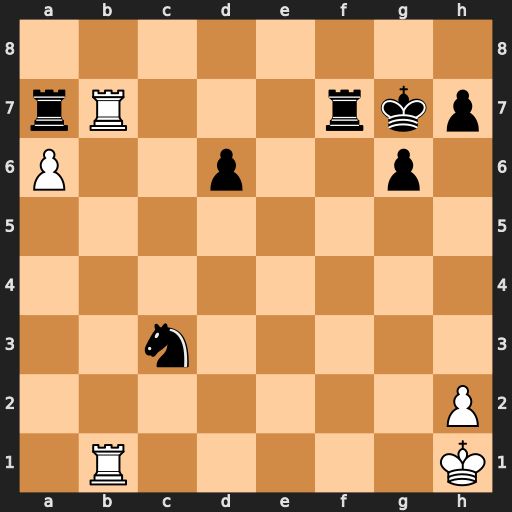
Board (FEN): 8/rR3rkp/P2p2p1/8/8/2n5/7P/1R5K
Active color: w
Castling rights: -
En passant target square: -
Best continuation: Rxa7 Rxa7 Rb7+ Rxb7 axb7